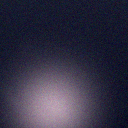
Screen state: off